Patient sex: F
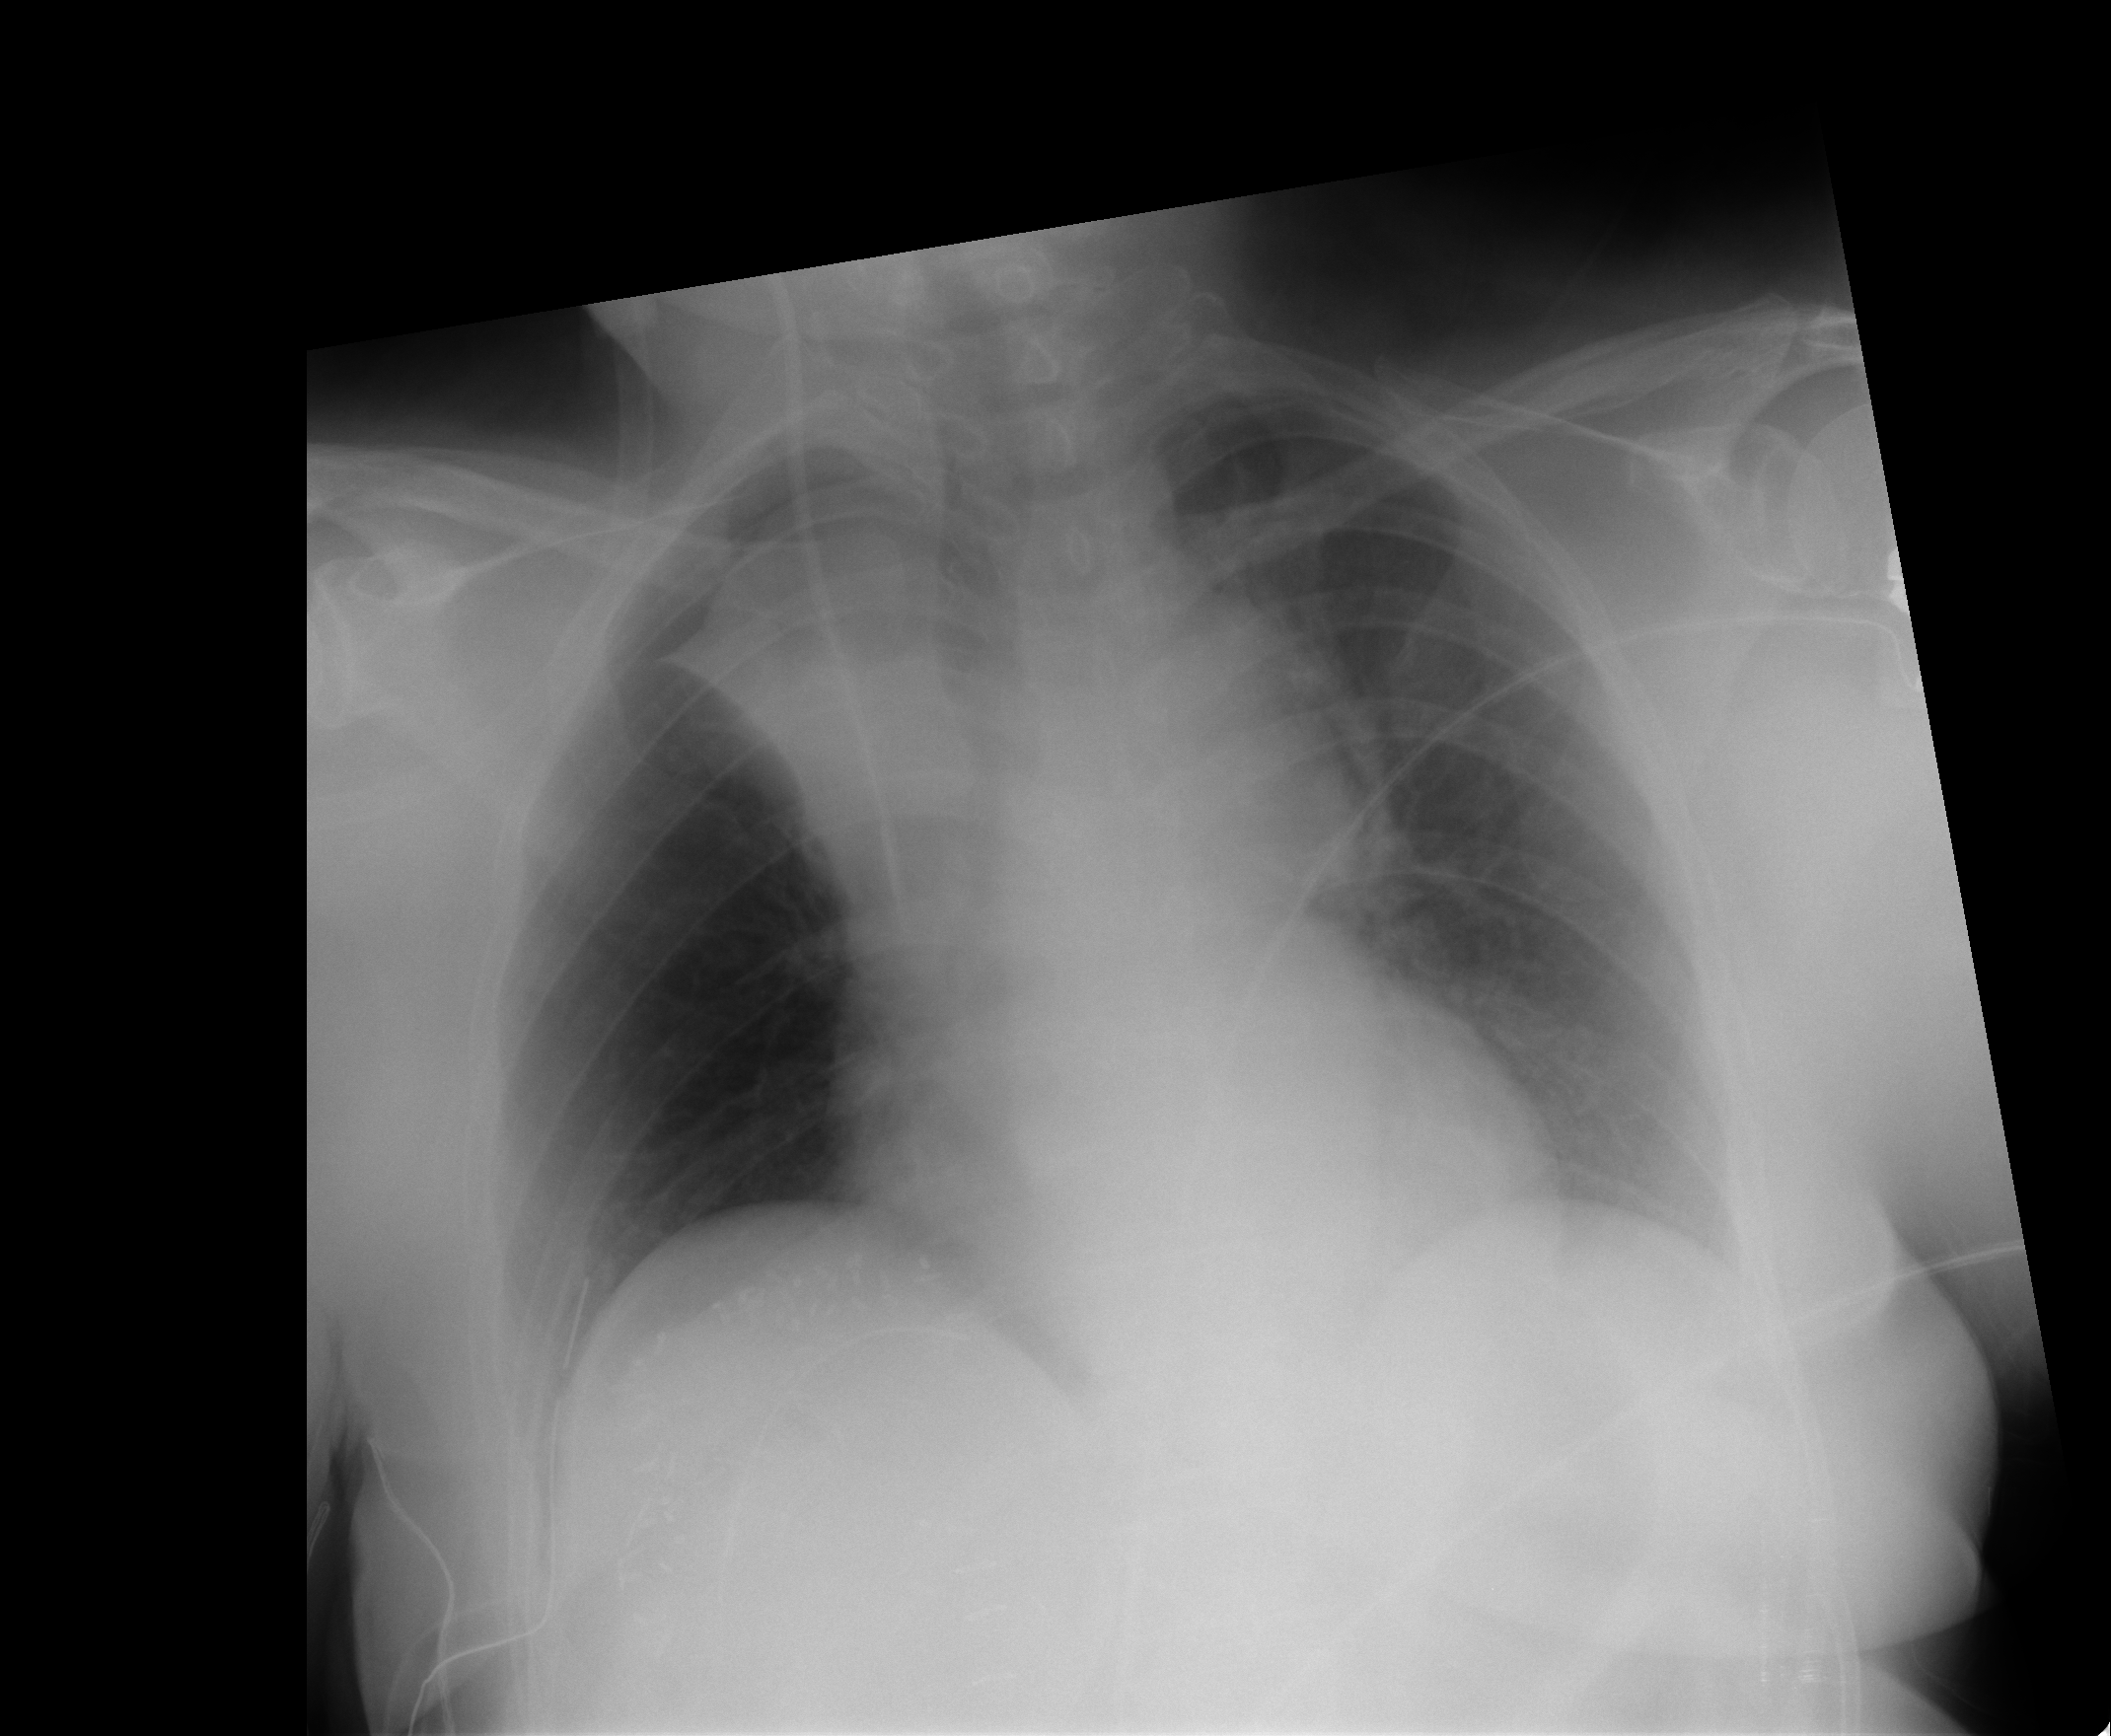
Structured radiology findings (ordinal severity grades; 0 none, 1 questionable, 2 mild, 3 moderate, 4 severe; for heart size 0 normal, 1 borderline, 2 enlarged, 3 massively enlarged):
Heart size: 2
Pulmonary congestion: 0
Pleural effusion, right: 0
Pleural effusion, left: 0
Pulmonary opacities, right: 0
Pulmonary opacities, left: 1
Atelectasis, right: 0
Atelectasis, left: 3